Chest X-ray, PA view. Patient: 16 years old, sex M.
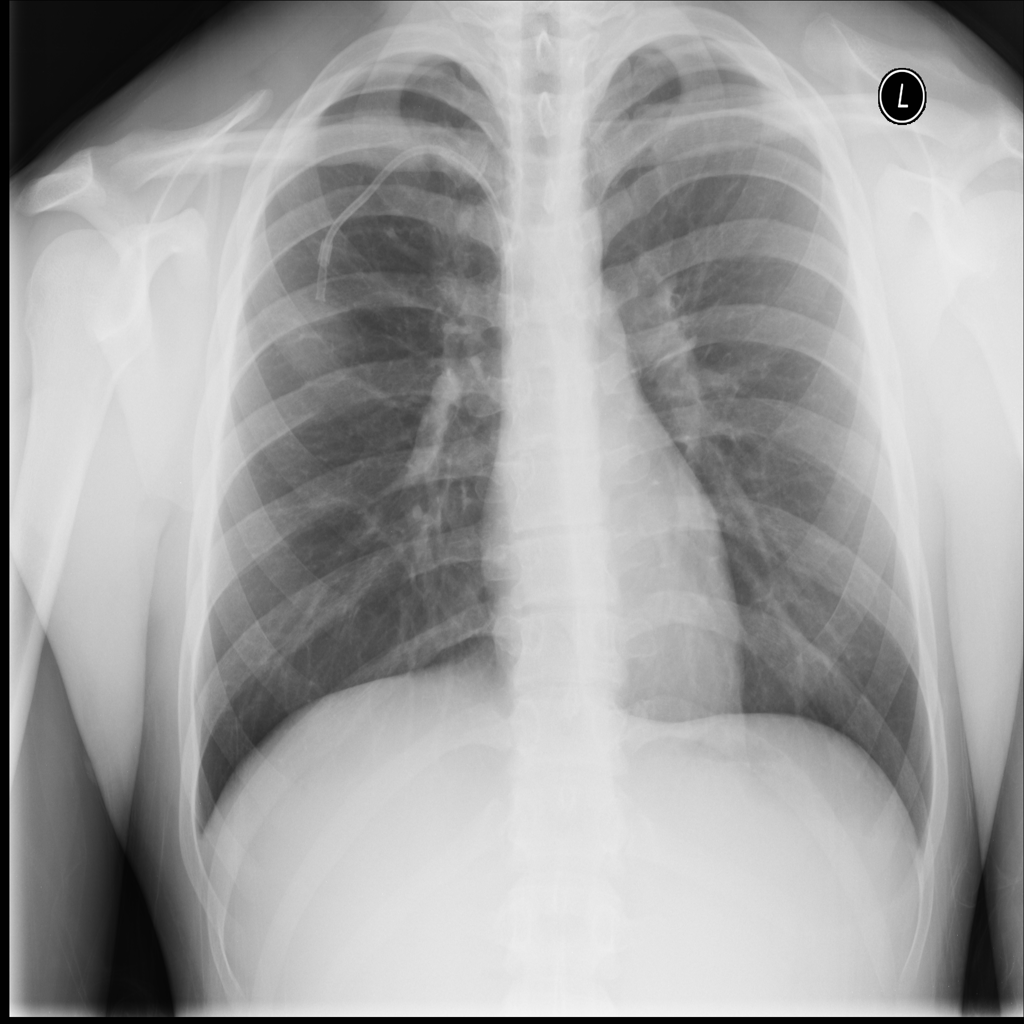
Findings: No Finding